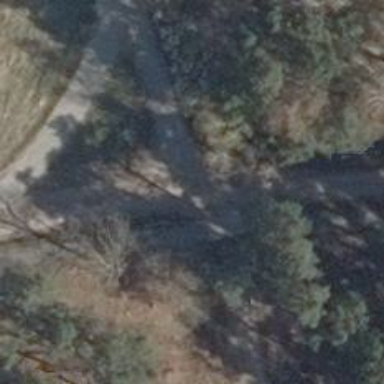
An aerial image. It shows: Sandy track road with grade3 tracktype.